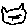
Label: cat